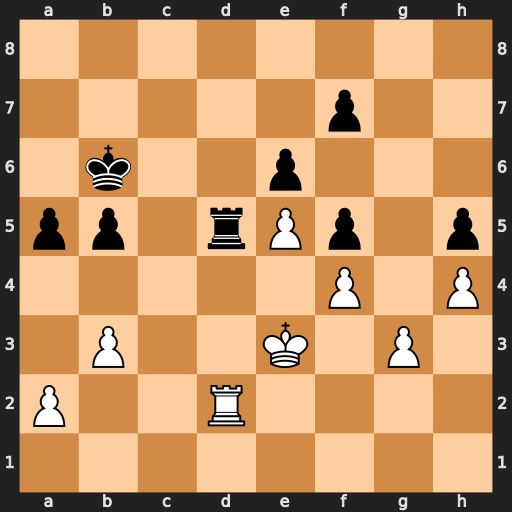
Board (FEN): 8/5p2/1k2p3/pp1rPp1p/5P1P/1P2K1P1/P2R4/8
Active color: w
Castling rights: -
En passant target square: -
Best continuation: Rxd5 exd5 Kd4 Kc6 a3